Interaction volume radius: 5 \u00c5
Interaction volume height: 15 \u00c5
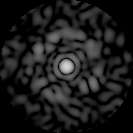
Disorder parameter: 0.7992